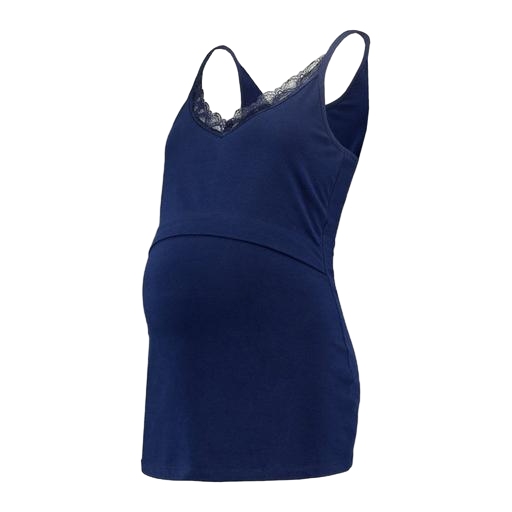
blue wesley maternity tank, blue ava lace maternity top, blue maternity/nursing top, white background